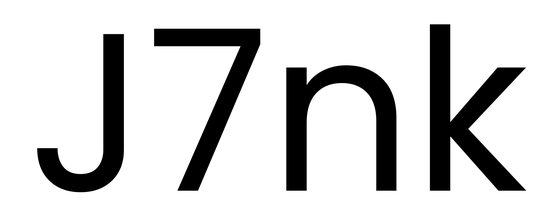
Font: Poppins-Regular